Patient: sex F, age 53
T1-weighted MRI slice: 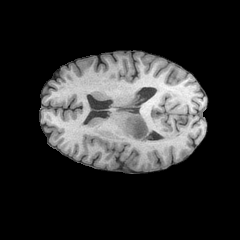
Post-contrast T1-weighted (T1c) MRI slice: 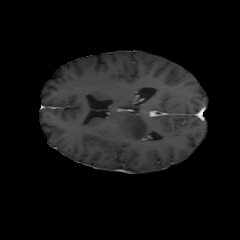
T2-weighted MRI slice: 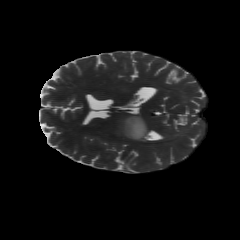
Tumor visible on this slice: yes
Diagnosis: Astrocytoma, IDH-wildtype
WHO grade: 3